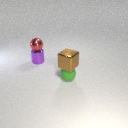
small red metal sphere above small purple metal cylinder